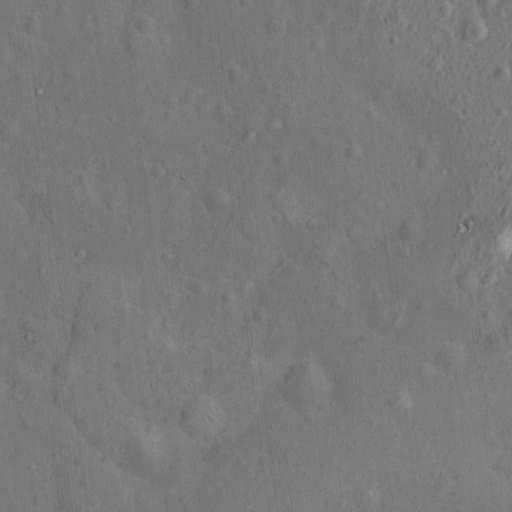
Classes present: Background, Cone